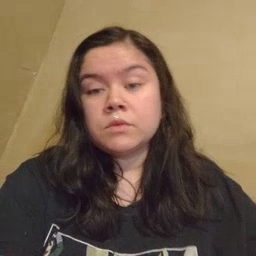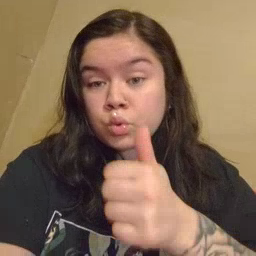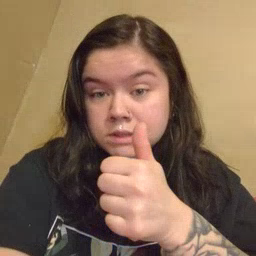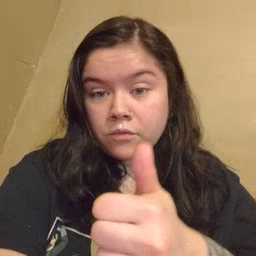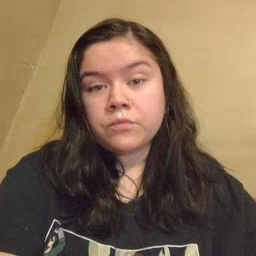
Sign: yourself